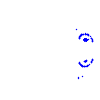
Particle: proton